Question: I can't use Galaxy ACE with adb, here's what I see when I try to run app:

On Windows 7 I've installed Kies and everything went fine. But I can't find driver for linux.
Any help?
Thanks.
Android Debug Bridge version 1.0.26
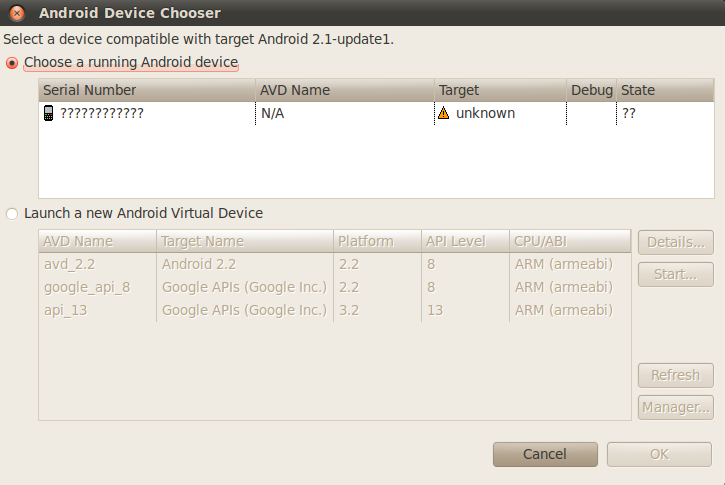
Answer: You will need to add udev rules described here: <URL>